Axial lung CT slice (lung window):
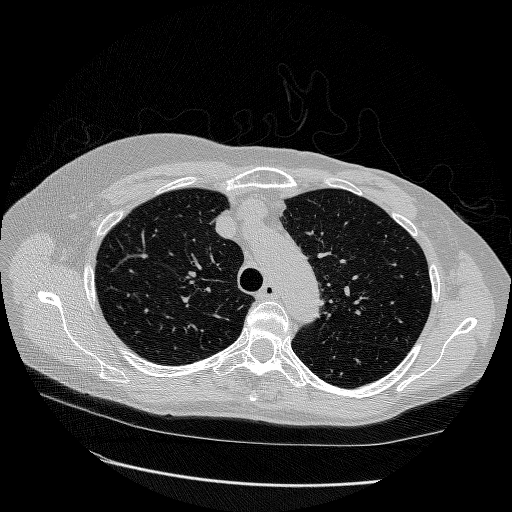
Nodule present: no